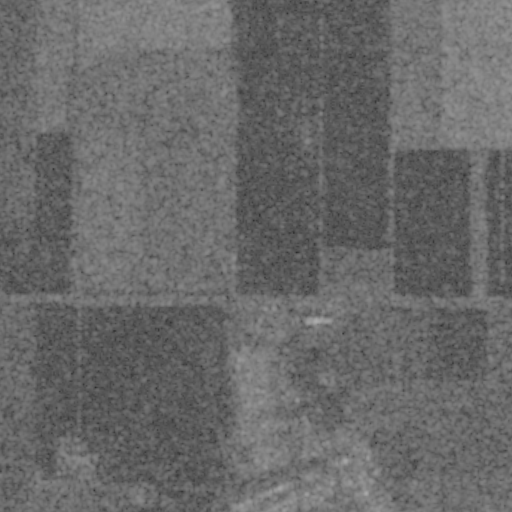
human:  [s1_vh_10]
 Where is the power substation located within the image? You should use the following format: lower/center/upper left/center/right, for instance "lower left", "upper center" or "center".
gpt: The power substation is located in the lower center of the image.
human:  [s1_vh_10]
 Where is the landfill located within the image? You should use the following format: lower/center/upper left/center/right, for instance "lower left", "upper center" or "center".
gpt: There is no landfill in the image.

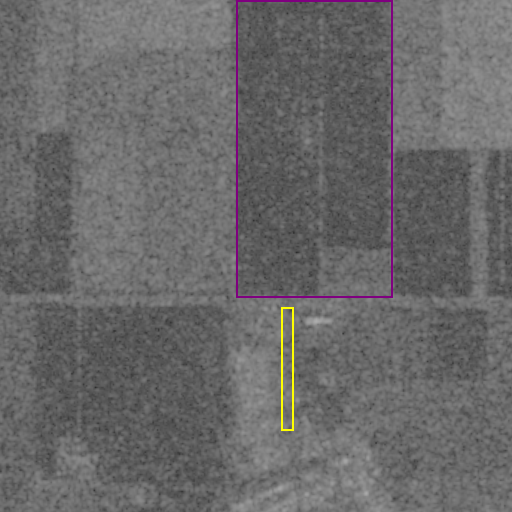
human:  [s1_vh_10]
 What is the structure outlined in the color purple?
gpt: The structure outlined in purple is a crop field.
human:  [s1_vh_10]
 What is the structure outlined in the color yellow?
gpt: The structure outlined in yellow is a park.
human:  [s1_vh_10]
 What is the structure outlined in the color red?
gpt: There is no red outline.